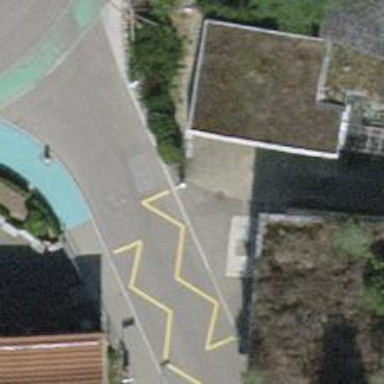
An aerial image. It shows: Bus stop with platform for public transport.